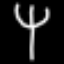
Label: fork